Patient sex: M
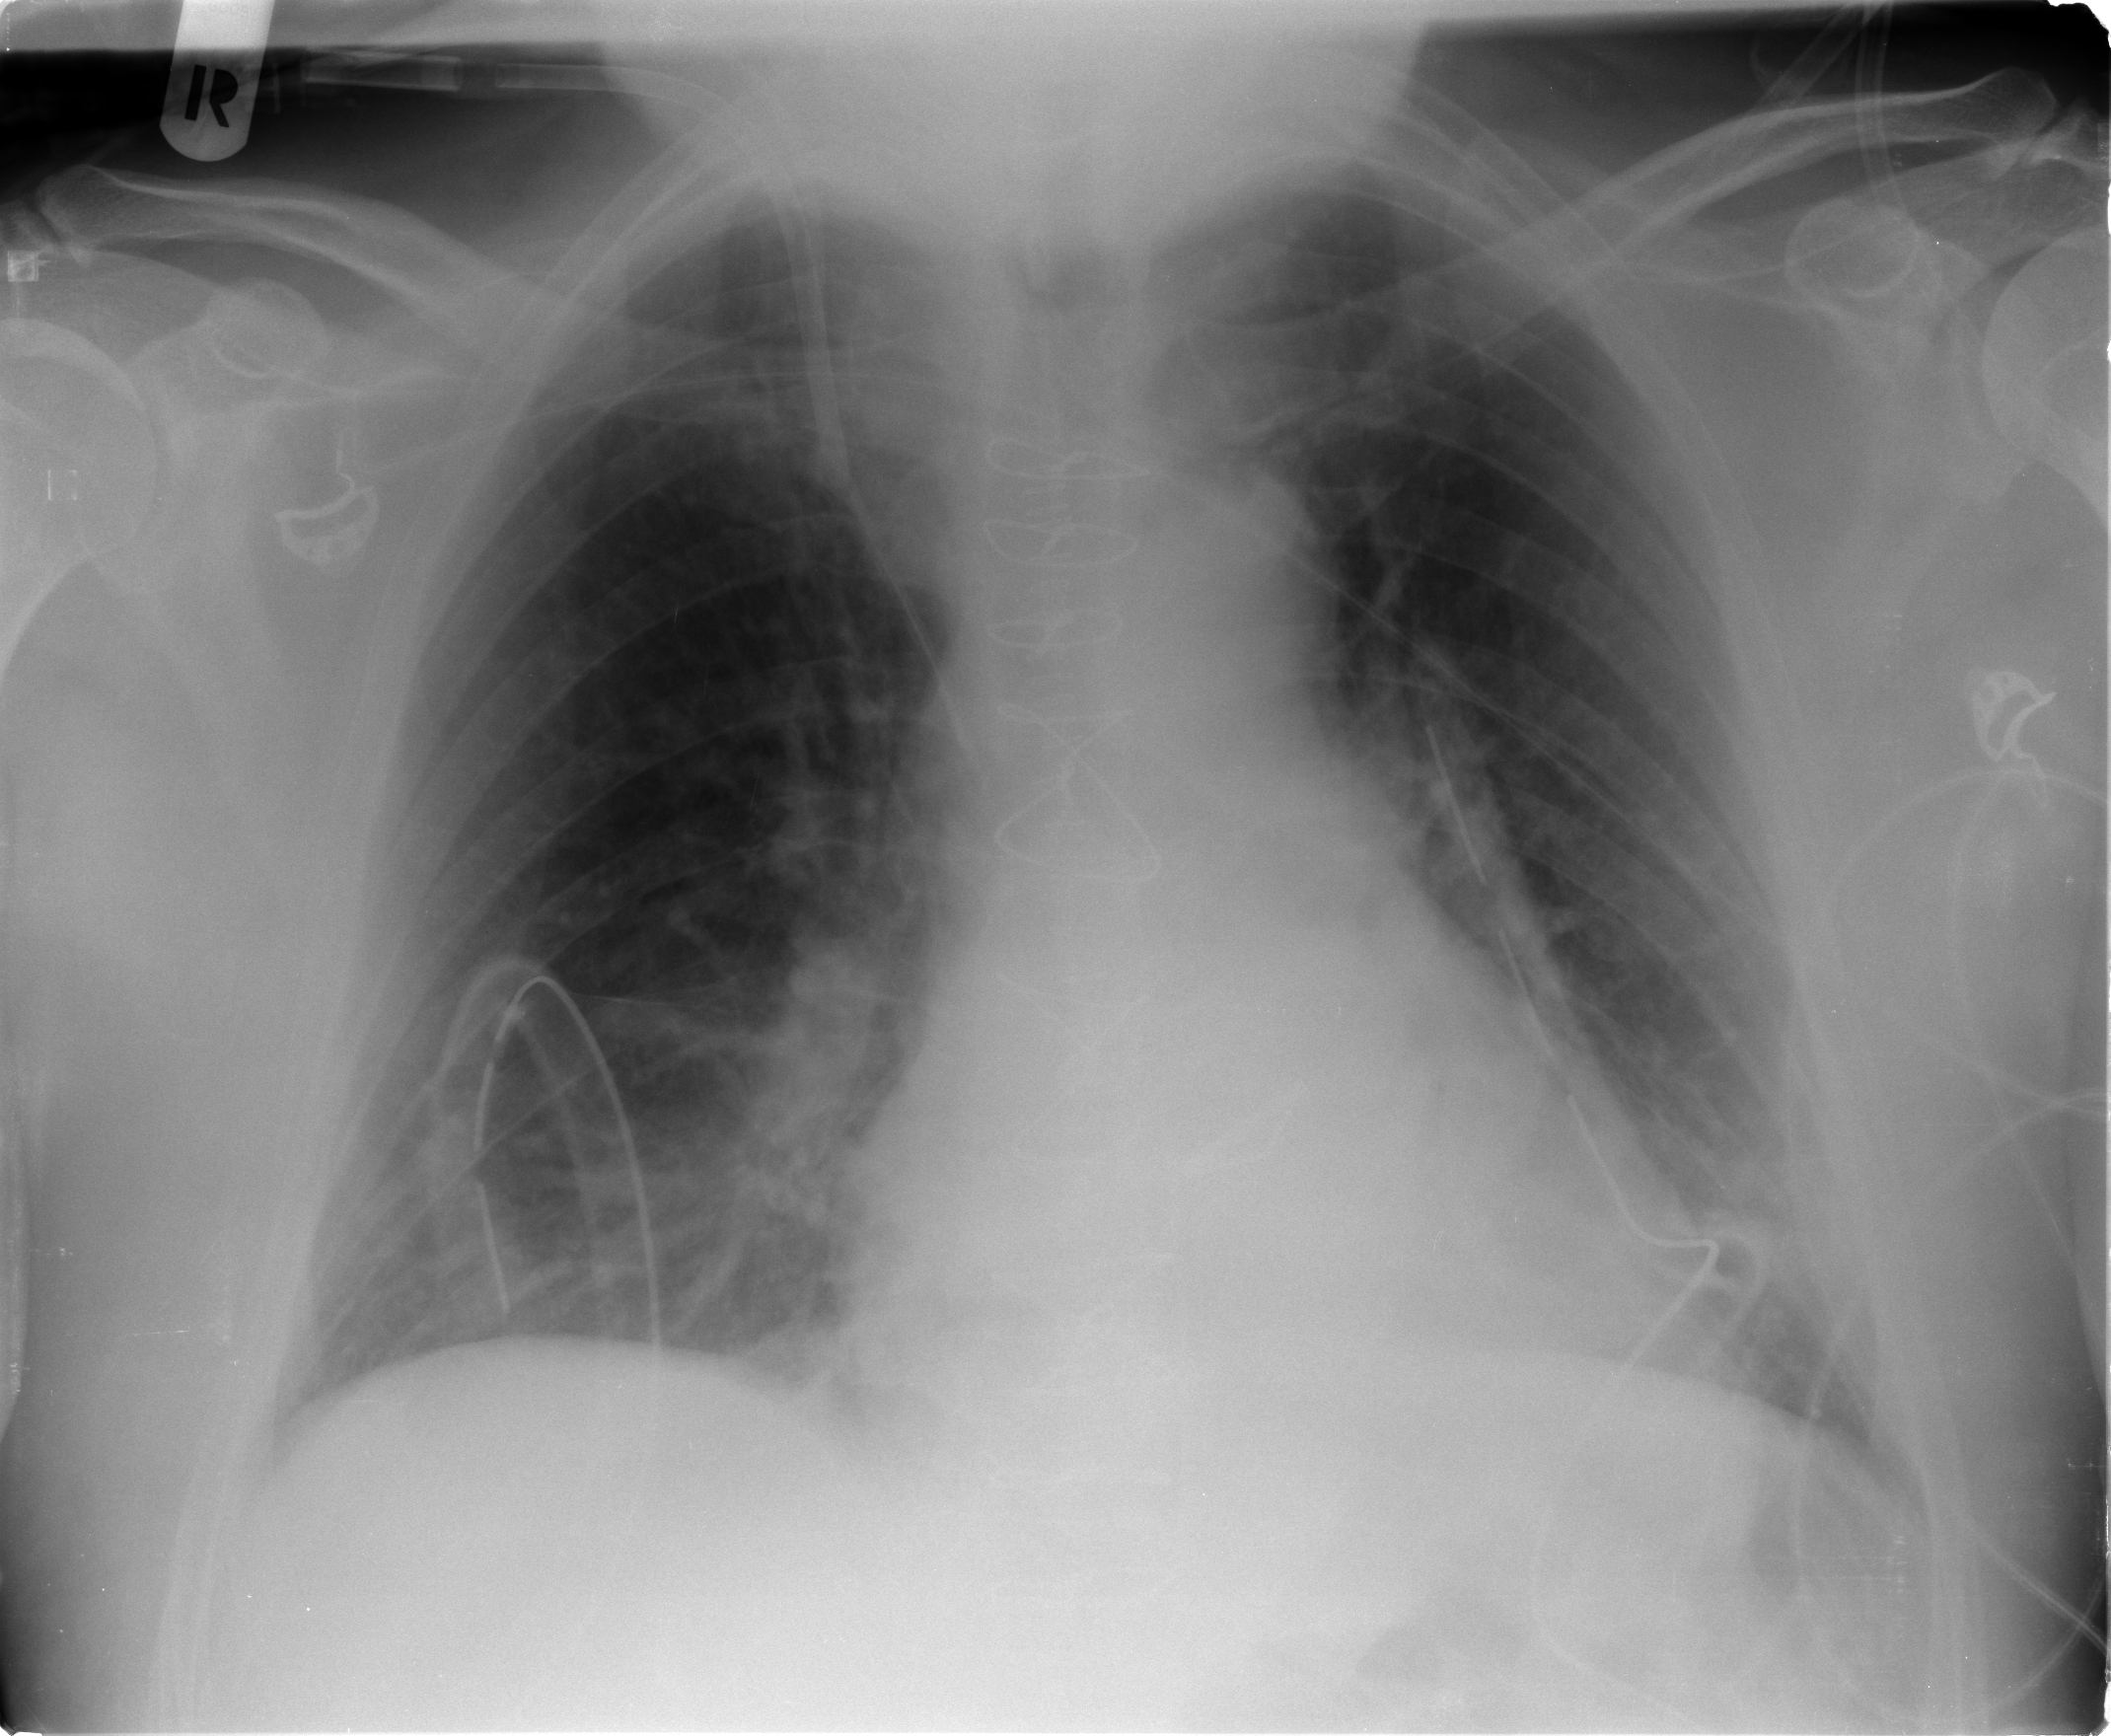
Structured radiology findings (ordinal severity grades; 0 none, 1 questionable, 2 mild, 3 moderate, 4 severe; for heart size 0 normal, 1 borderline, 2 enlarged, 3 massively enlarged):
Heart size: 1
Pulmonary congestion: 0
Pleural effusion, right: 0
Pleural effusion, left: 0
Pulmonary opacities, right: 0
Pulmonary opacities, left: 0
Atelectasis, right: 2
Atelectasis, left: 2